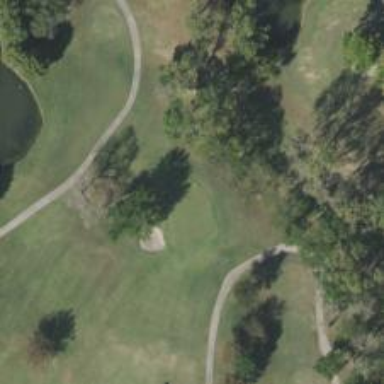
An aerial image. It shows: Golf hole.